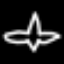
Label: airplane